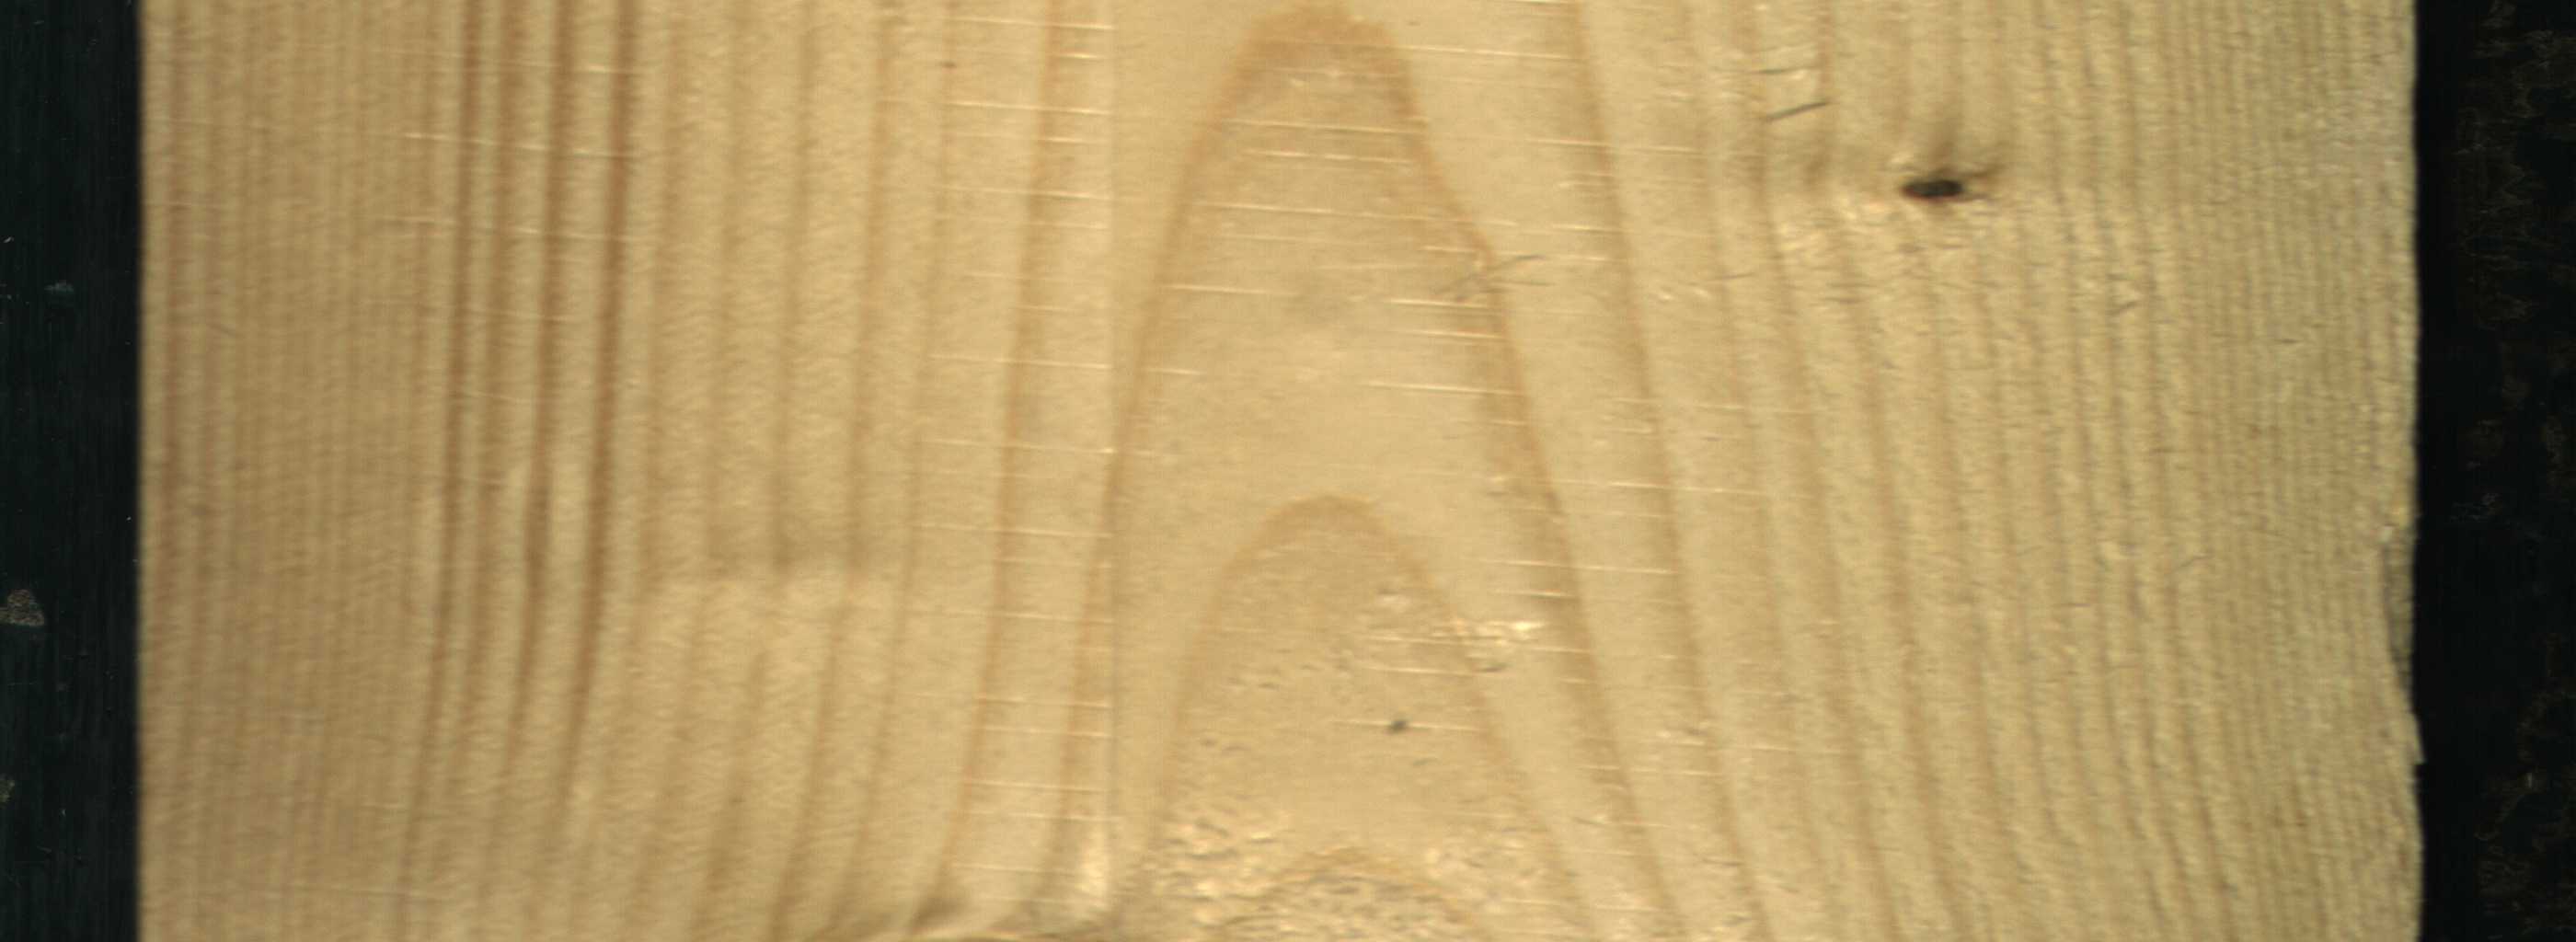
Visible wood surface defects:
Dead_Knot